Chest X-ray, PA view. Patient: 55 years old, sex M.
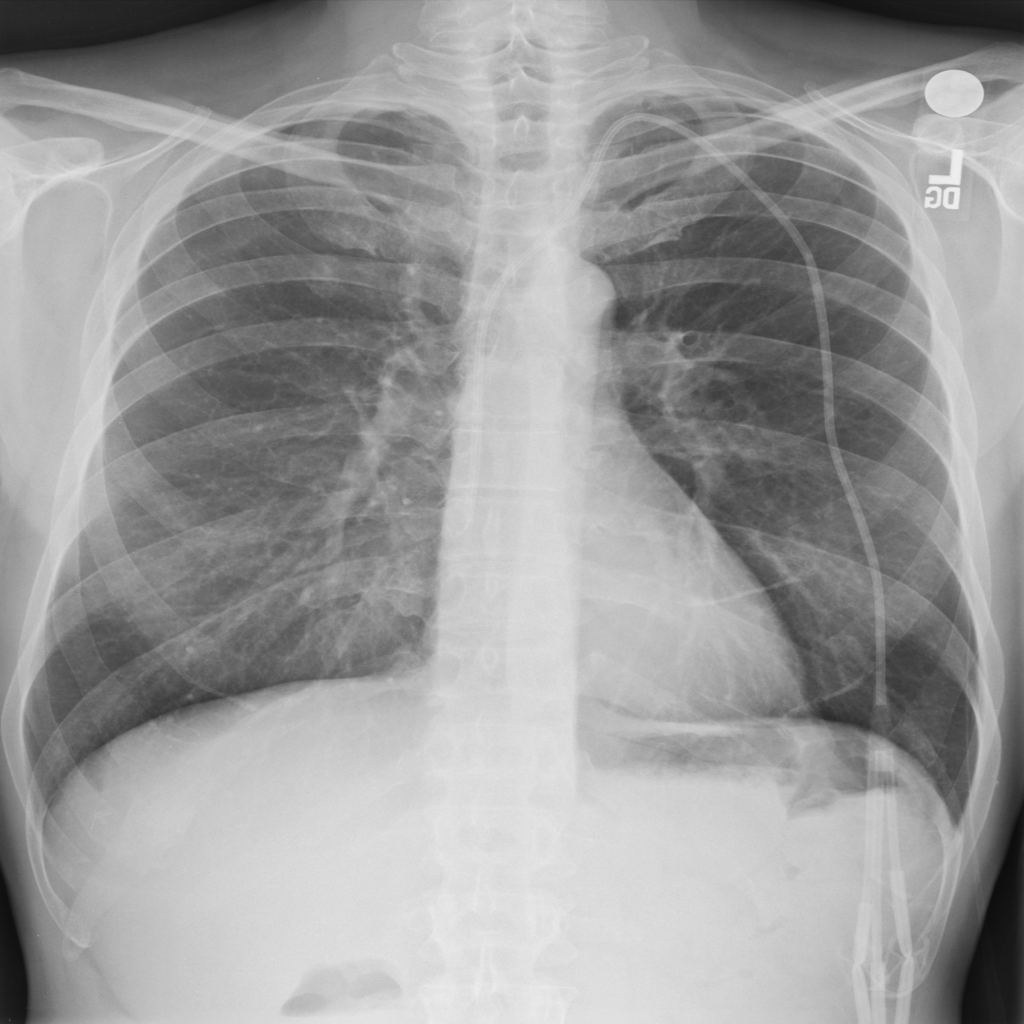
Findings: No Finding